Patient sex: M
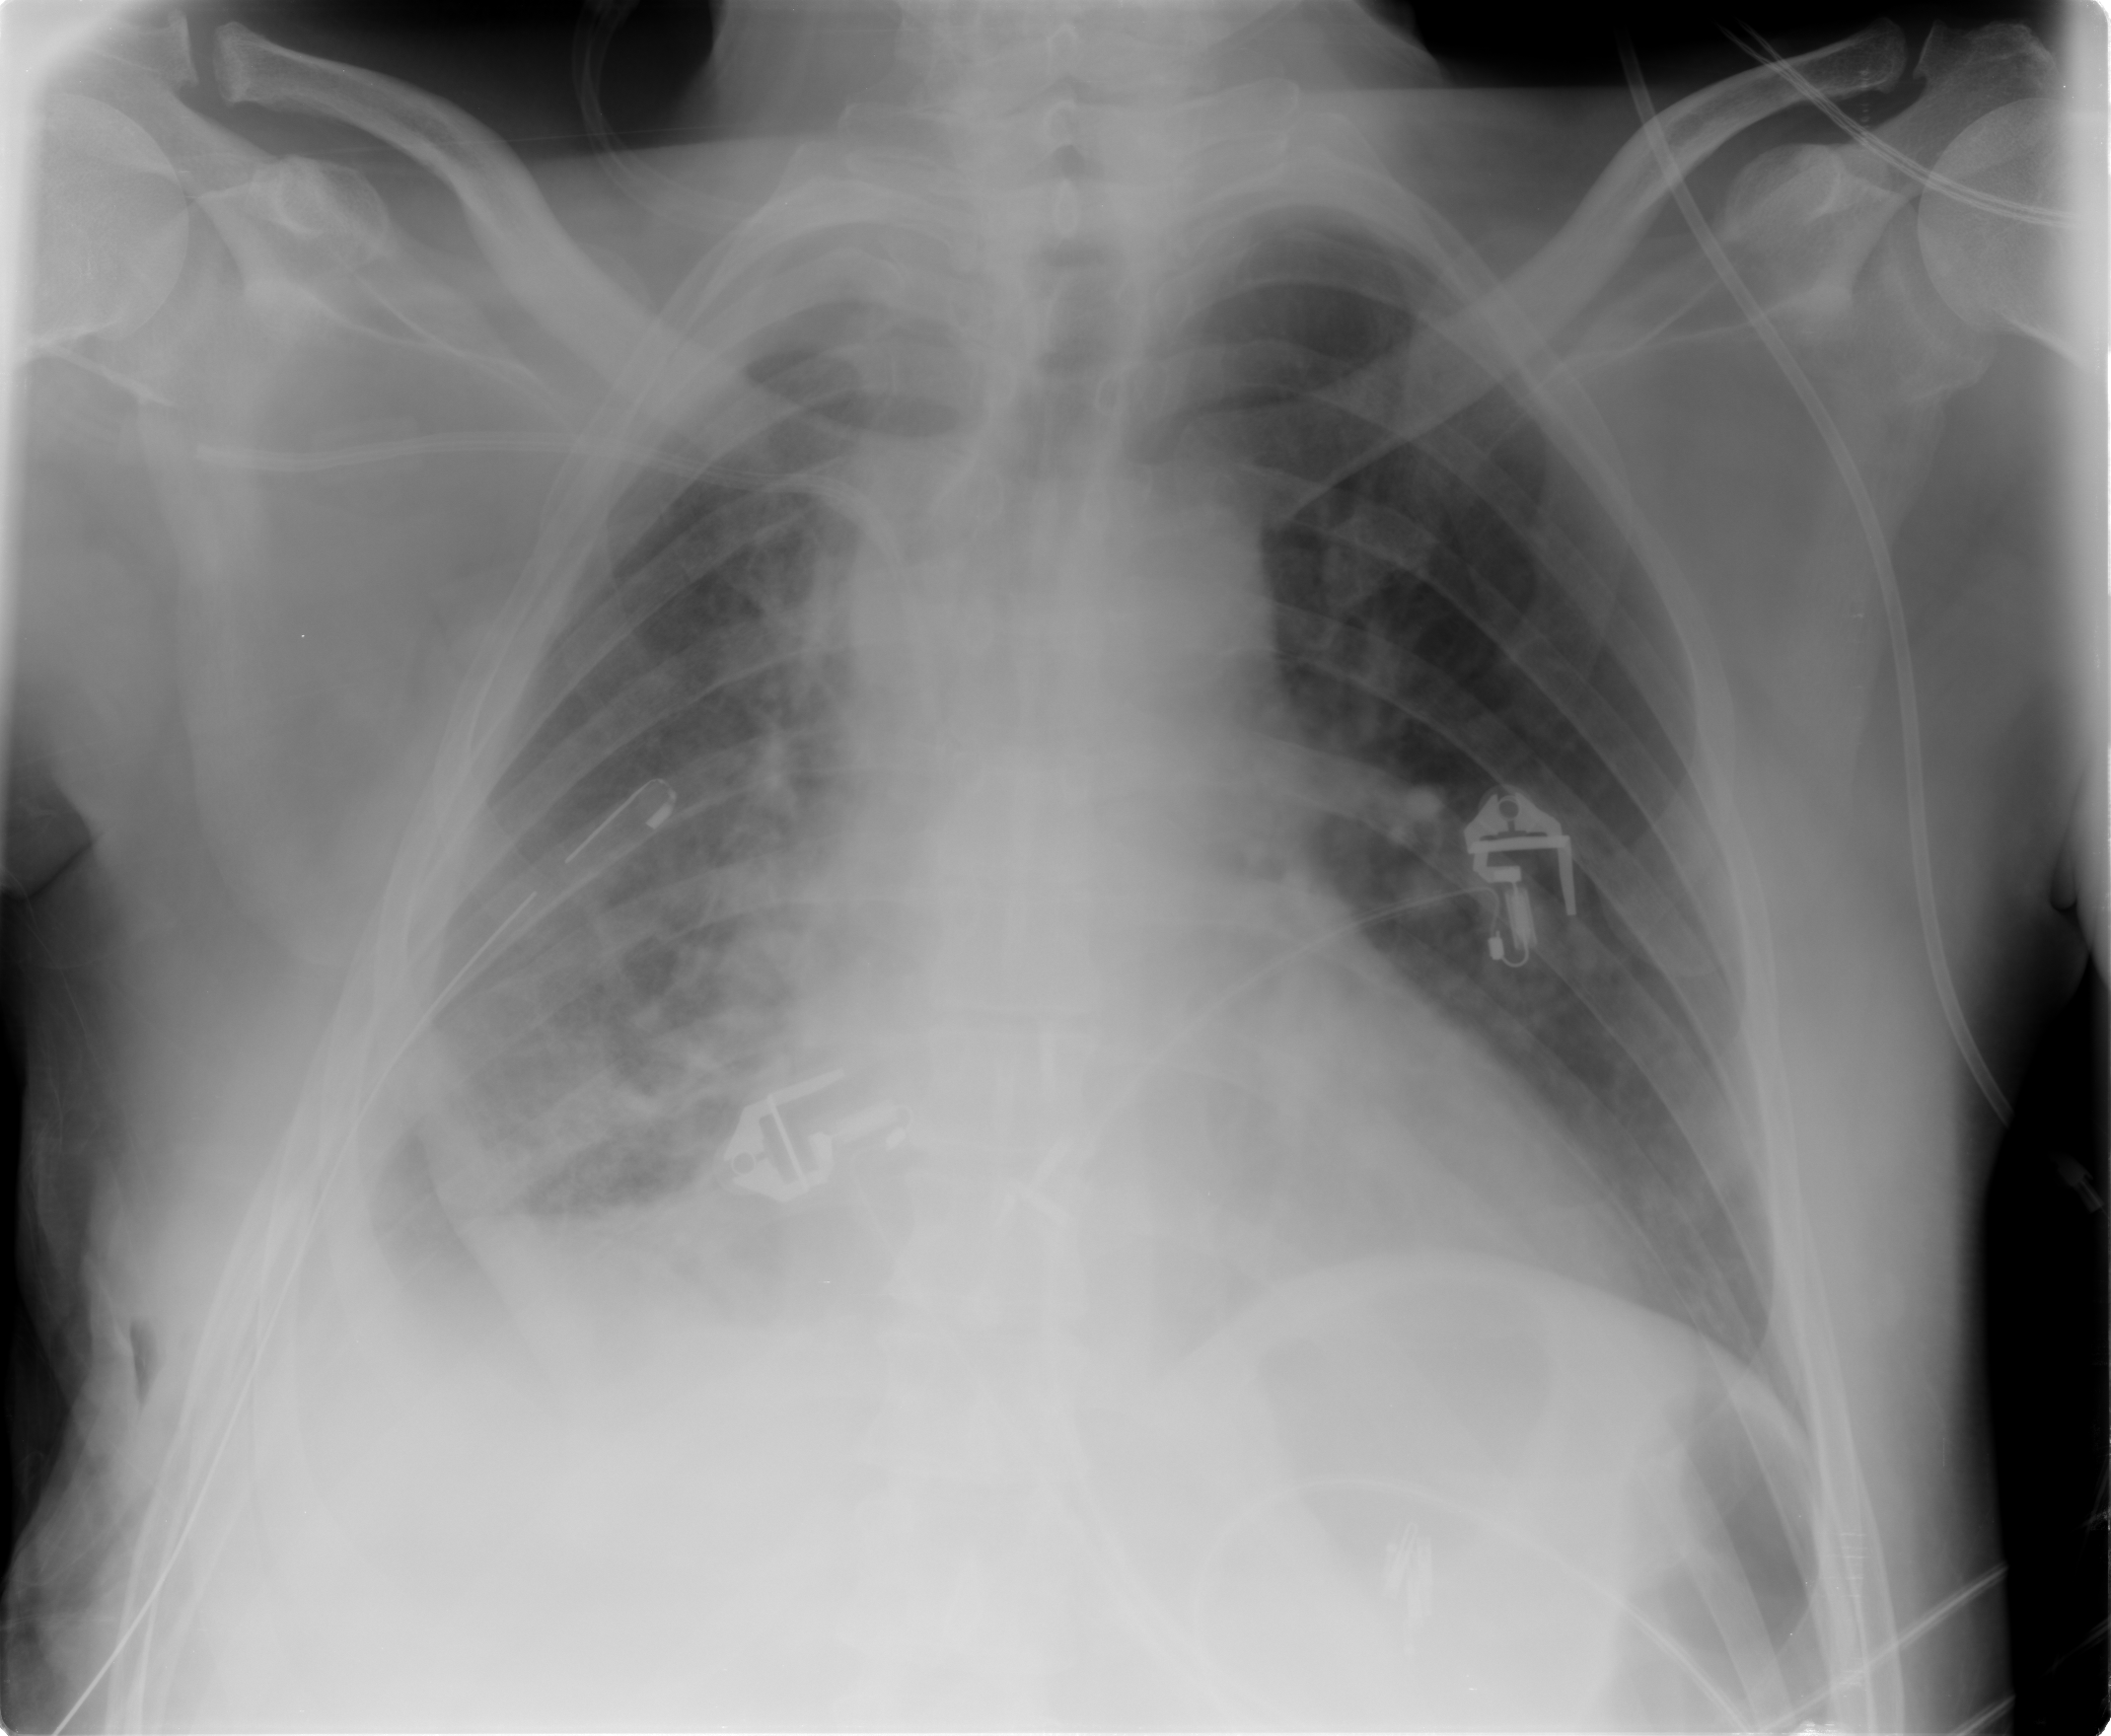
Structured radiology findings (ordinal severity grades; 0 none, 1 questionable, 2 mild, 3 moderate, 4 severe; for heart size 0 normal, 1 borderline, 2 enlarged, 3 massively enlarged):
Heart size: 2
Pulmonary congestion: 0
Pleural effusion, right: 2
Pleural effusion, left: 0
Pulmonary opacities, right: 1
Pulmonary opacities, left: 0
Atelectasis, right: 2
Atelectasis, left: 0